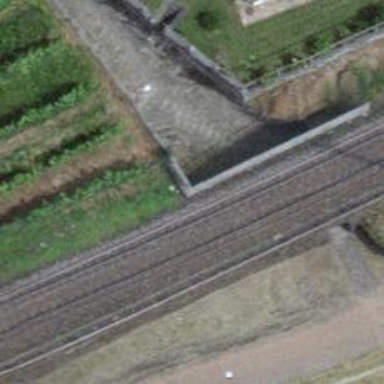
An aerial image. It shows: Retaining wall.